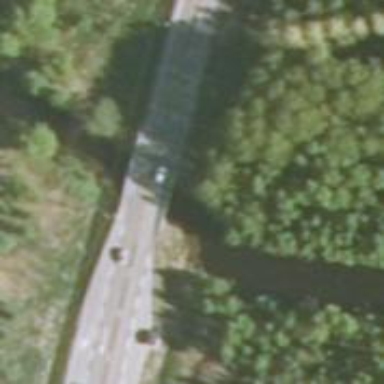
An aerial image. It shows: Trunk highway bridge with asphalt surface.